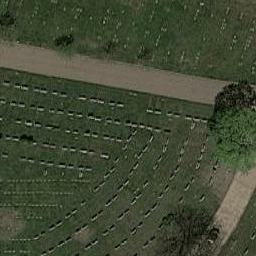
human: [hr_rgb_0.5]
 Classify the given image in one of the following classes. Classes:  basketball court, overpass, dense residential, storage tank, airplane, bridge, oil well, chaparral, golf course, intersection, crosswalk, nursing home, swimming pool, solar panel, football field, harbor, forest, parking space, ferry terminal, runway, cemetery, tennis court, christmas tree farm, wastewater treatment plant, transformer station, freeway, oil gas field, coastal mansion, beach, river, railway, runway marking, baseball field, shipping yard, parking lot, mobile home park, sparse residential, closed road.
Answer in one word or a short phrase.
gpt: cemetery